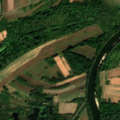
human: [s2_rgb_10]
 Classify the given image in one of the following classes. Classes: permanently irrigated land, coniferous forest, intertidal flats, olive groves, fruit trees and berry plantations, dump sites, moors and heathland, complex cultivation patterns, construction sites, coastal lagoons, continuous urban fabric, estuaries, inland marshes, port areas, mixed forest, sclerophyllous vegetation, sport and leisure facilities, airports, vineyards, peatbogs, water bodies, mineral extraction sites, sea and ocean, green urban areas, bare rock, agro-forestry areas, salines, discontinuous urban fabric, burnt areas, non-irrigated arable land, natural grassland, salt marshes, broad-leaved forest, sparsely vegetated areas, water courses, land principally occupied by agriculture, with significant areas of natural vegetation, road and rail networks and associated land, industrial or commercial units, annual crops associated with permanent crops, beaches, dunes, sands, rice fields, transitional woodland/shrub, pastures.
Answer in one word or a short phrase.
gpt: non-irrigated arable land, complex cultivation patterns, land principally occupied by agriculture, with significant areas of natural vegetation, broad-leaved forest, water courses